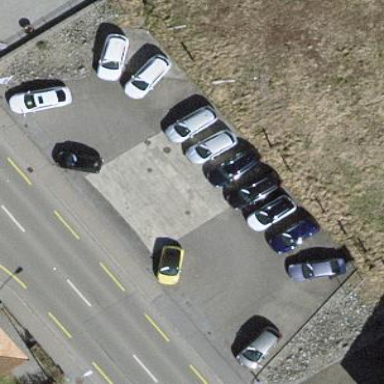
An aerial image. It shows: Parking area.